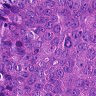
Metastatic tissue present: yes